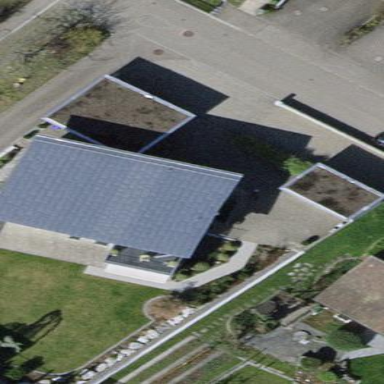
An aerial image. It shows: Building with flat roof.